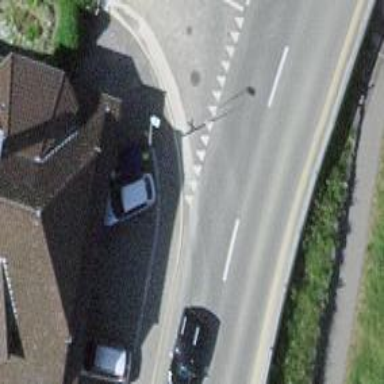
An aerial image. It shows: Street lamp serving as guidepost.